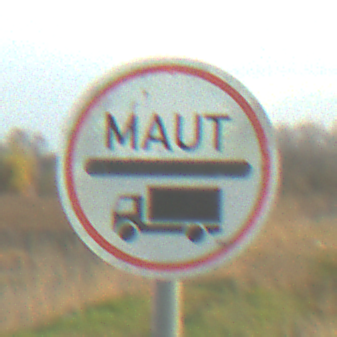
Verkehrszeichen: Mautpflicht
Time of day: SunriseSunset
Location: Outdoor (Nature)
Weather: PartlyCloudy
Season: NotSpecified
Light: Natural